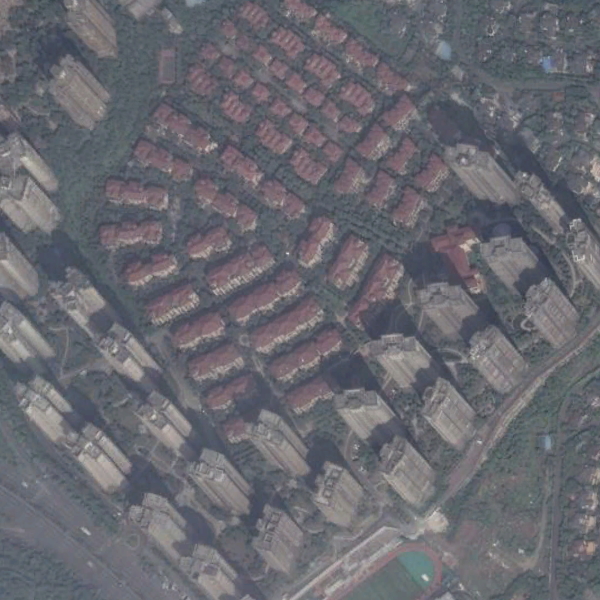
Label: DenseResidential